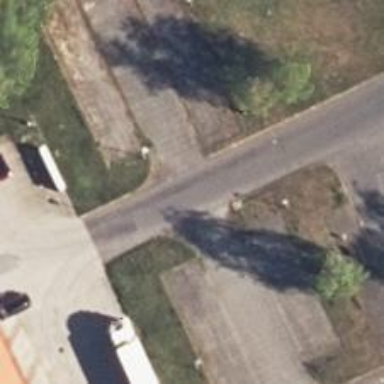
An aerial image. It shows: Service road.